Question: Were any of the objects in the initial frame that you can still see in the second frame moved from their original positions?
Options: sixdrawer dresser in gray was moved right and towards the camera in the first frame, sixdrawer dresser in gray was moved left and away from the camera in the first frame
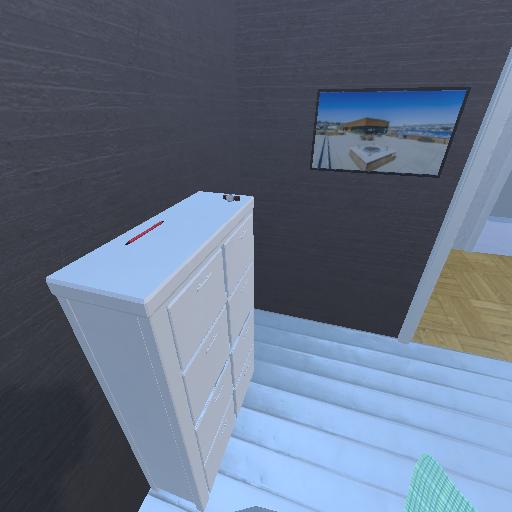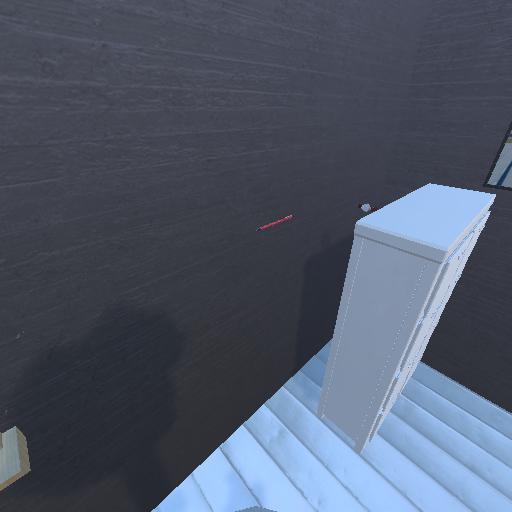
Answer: sixdrawer dresser in gray was moved right and towards the camera in the first frame